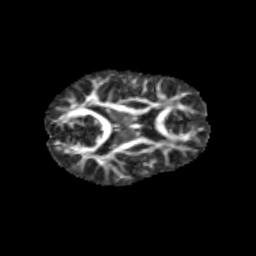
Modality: FA
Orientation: axial
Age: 10
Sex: male
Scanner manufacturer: siemens
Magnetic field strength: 3 T
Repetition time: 3.8 s
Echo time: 0.07 s